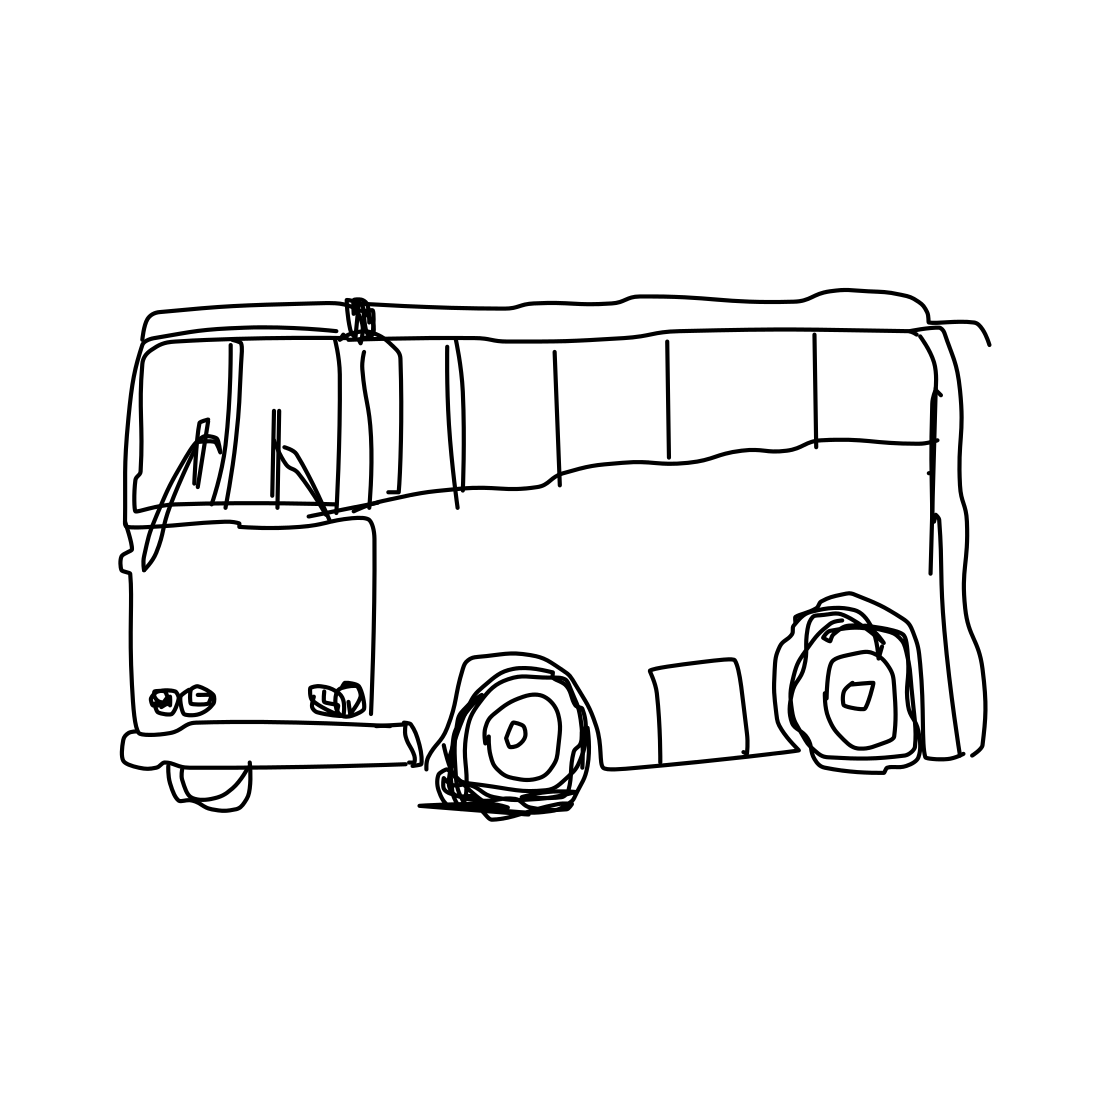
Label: bus